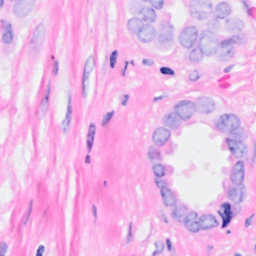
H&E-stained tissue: Breast